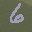
Label: 6